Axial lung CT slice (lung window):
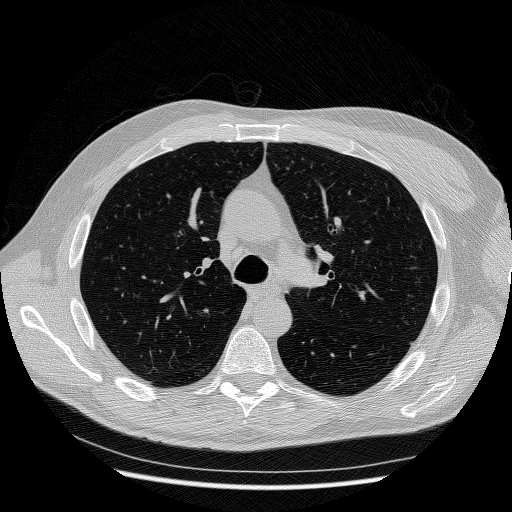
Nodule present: no